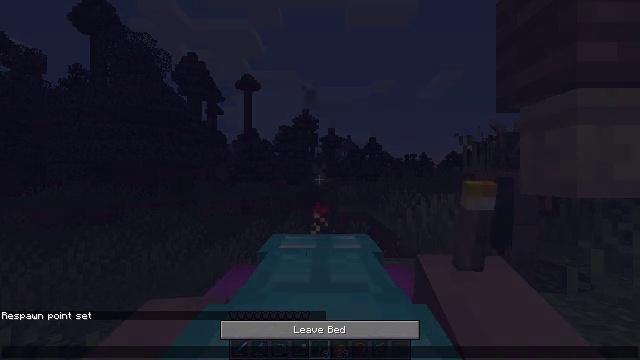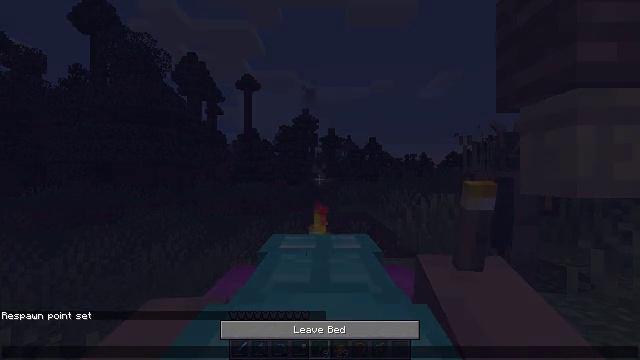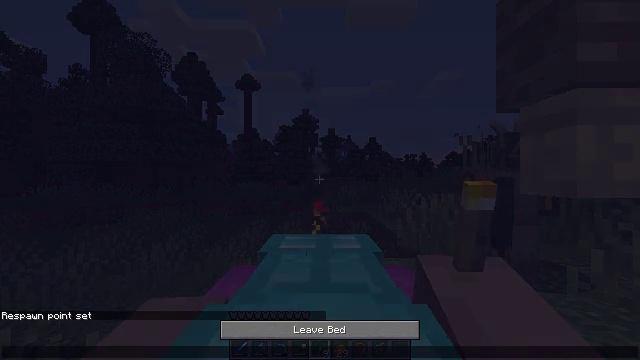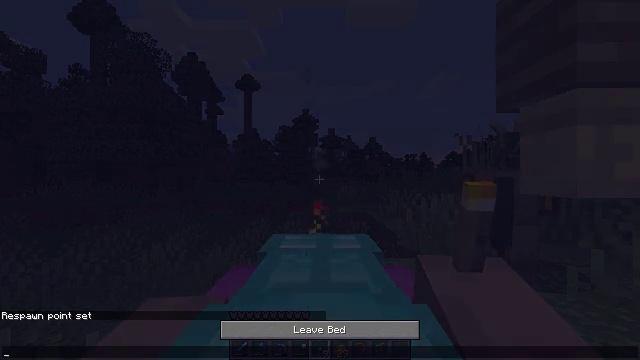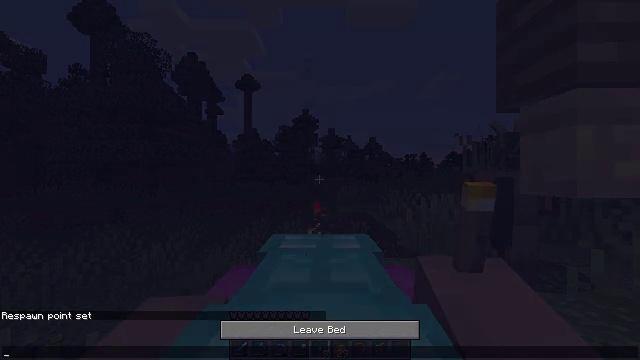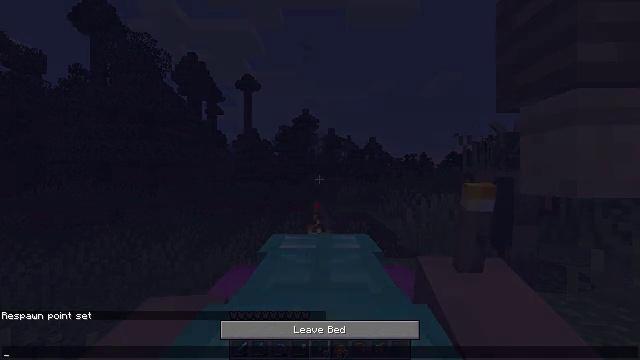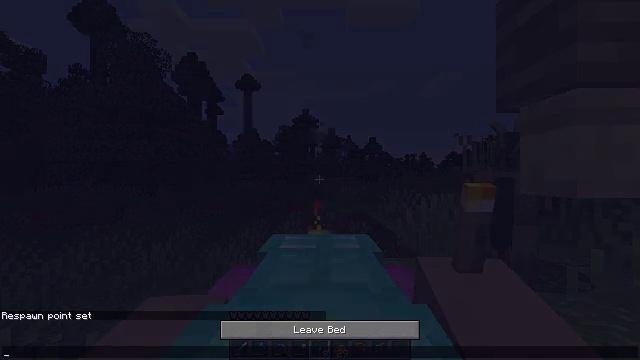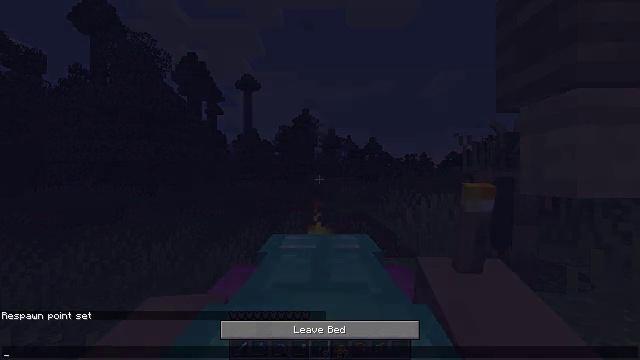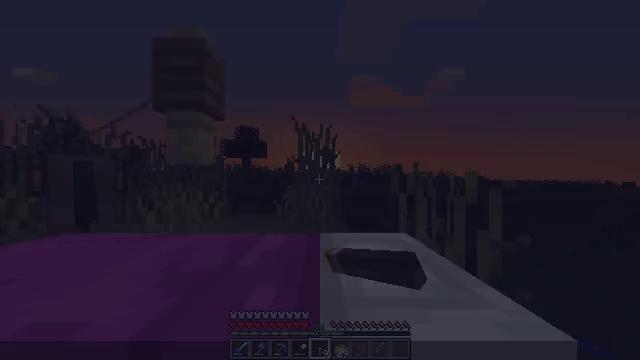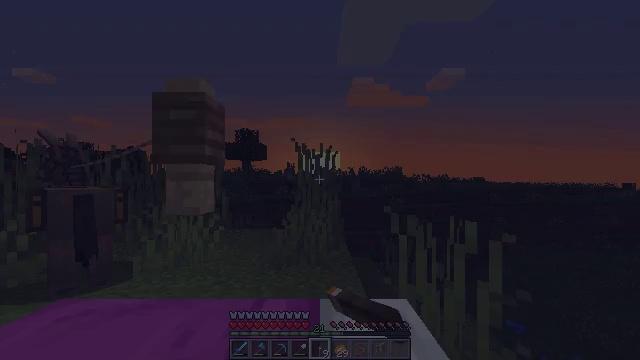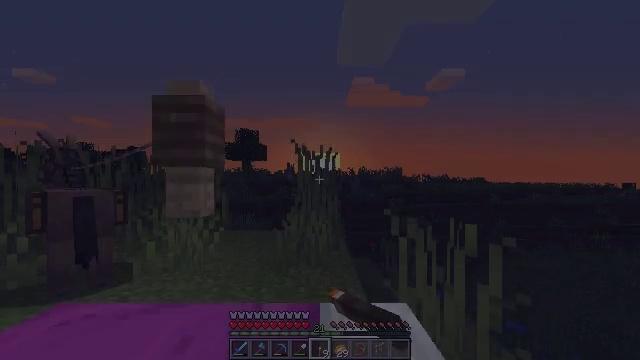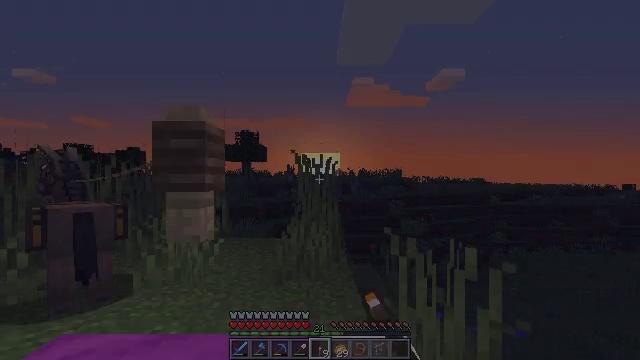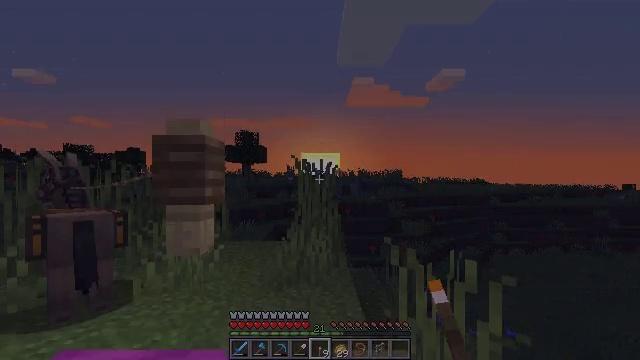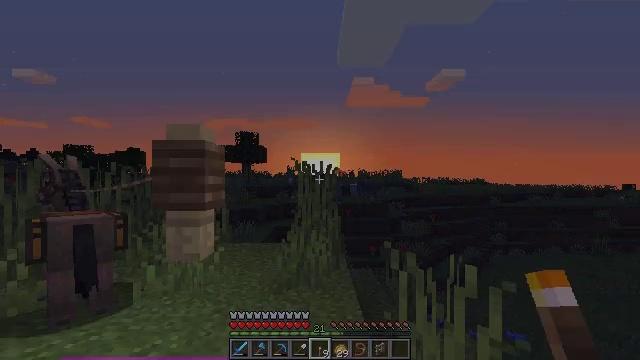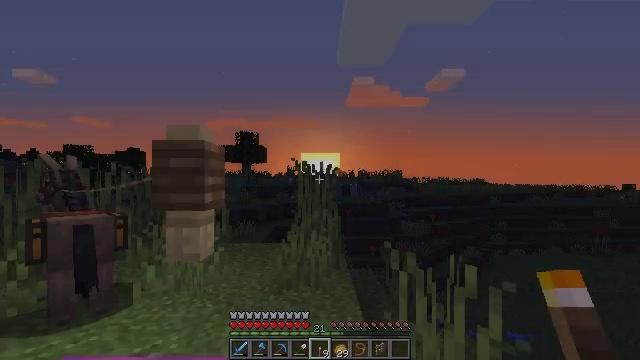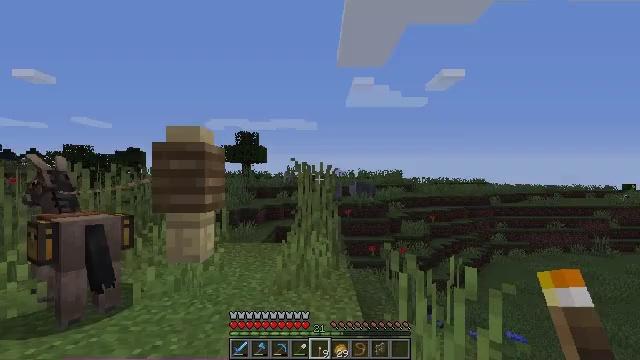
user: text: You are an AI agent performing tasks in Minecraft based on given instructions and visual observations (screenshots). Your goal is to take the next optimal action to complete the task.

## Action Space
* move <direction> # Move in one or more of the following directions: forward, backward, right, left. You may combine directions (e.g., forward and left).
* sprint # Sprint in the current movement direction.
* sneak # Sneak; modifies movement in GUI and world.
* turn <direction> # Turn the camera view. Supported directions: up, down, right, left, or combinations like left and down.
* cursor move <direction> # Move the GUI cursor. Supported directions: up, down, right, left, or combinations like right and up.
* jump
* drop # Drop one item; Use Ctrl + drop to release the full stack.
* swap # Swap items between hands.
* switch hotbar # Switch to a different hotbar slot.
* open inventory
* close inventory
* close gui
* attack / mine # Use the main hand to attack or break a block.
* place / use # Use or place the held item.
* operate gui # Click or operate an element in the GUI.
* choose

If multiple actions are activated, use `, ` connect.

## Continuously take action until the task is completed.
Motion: motion action
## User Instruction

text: Gather the magenta bed back to inventory.
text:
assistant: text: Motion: no_op
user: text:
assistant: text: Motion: no_op
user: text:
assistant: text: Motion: no_op
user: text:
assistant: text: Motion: no_op
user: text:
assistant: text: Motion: no_op
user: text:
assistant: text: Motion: no_op
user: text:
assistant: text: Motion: no_op
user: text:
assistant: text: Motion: no_op
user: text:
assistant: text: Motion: close gui
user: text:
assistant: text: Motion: no_op
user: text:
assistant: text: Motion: no_op
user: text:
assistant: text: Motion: no_op
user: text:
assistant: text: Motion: no_op
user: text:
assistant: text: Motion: no_op
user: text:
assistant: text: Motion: no_op
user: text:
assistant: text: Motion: no_op
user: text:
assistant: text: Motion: no_op
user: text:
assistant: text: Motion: no_op
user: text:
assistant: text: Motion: no_op
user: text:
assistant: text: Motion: turn down
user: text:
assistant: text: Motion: turn left and down
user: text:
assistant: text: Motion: turn left and down
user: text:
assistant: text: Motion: turn left and down
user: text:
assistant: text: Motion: no_op
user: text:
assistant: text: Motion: no_op
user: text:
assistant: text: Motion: no_op
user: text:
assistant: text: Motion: no_op
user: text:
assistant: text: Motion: no_op
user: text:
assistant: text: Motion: attack / mine
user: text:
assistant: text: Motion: attack / mine